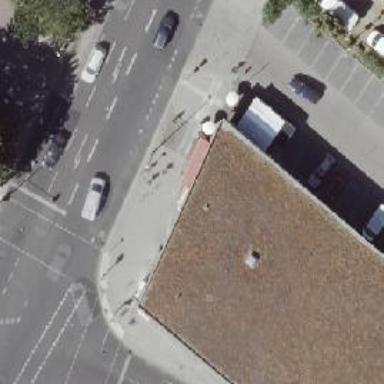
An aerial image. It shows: Café with bakery inside.